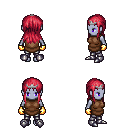
a pixel art fantasy rpg character, female body template, dark elf, purple skin, brown tunic, metal pants, ruby red unkempt hairstyle, silver tiara, gold gloves, metal boots, four views (front, back, left, right), 2x2 character sprite sheet, small pixel art, hard edges, no anti-aliasing